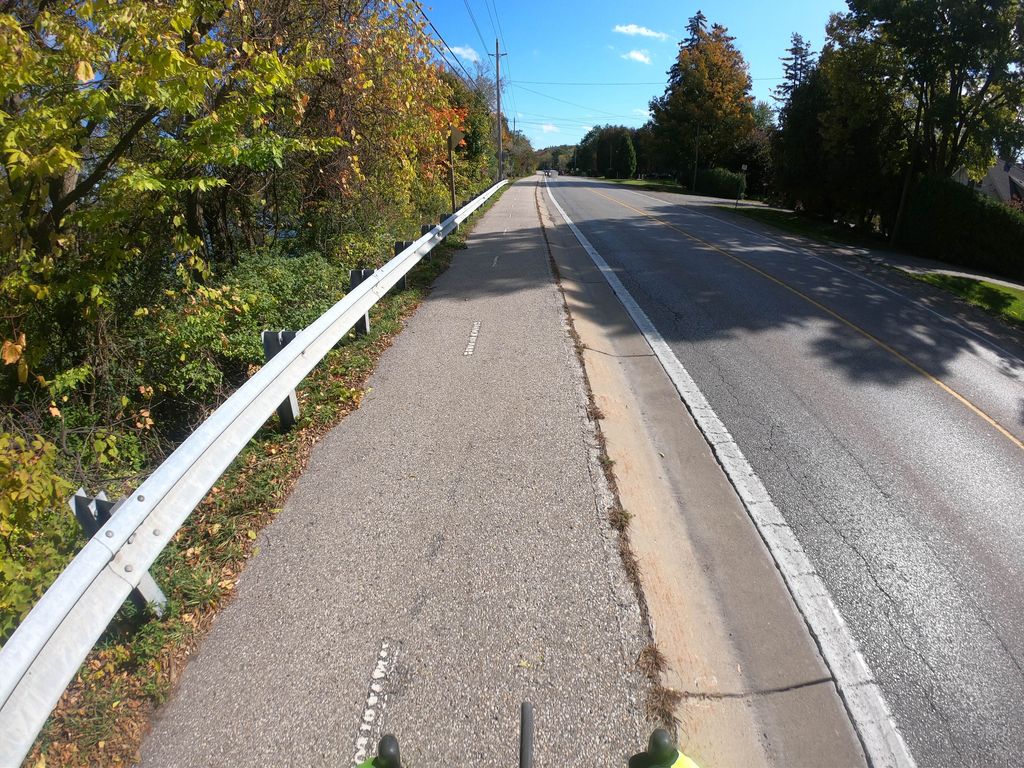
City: kitchener-waterloo